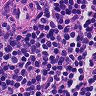
Metastatic tissue present: no